Field crop: tomato
Growth stage: 2
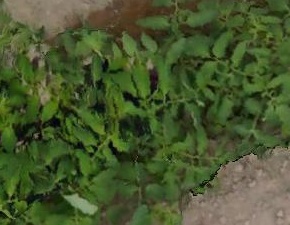
Species: tomato